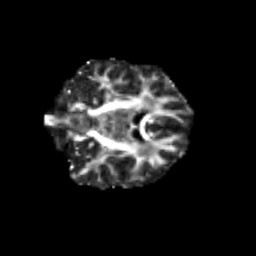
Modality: FA
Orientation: coronal
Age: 28
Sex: female
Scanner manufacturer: siemens
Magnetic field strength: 3 T
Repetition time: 3.5 s
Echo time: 0.125 s